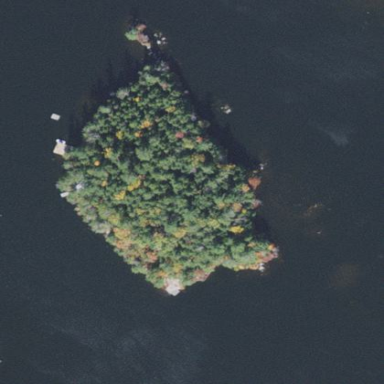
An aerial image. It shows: Islet.